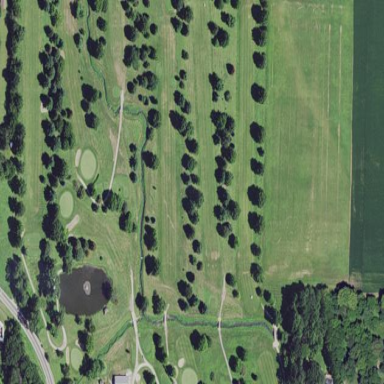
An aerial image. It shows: Golf course surrounded by greenery.